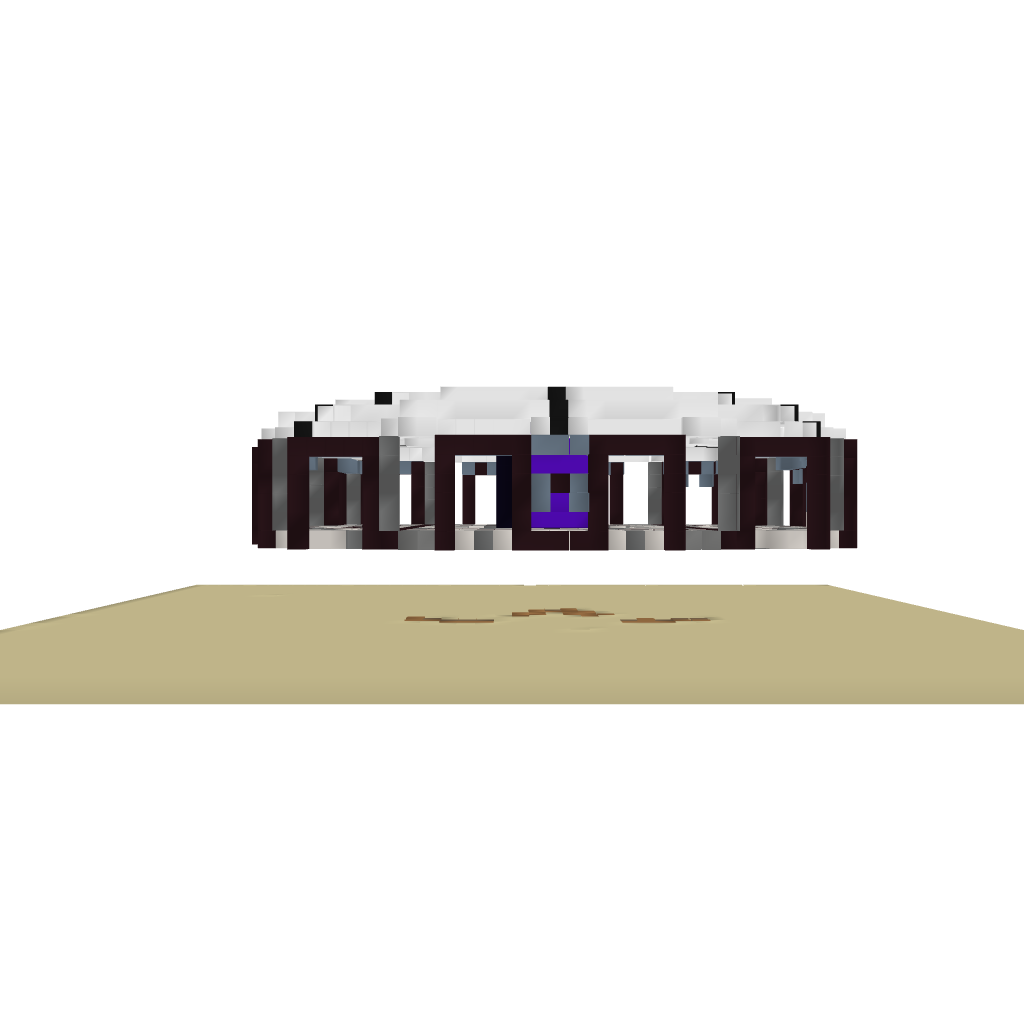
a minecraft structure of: Netherhub 2.0